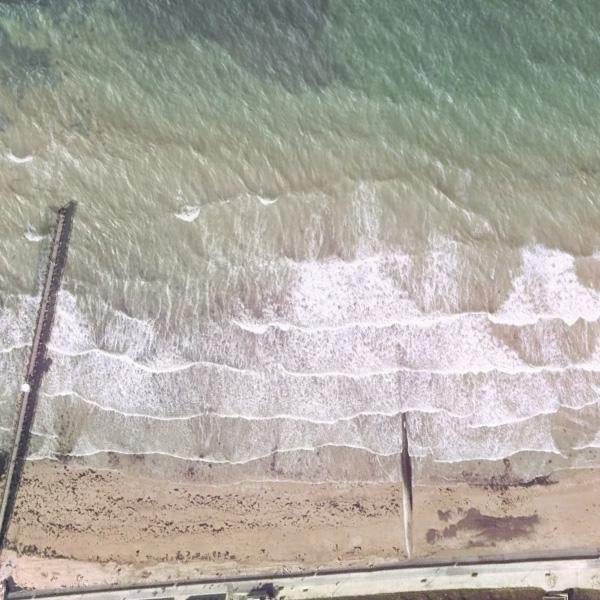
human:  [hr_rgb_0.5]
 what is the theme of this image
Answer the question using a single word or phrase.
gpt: beach